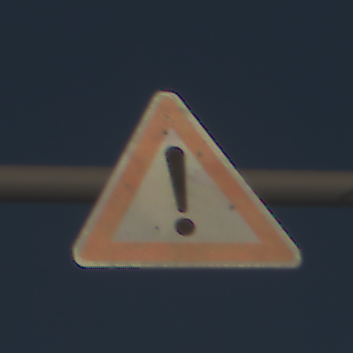
Verkehrszeichen: Gefahrenstelle
Umgebung: Outdoor, Nature
Tageszeit: Midday
Wetter: Clear
Licht: Natural
Jahreszeit: NotSpecified
Kontrast: HighContrast